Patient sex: M
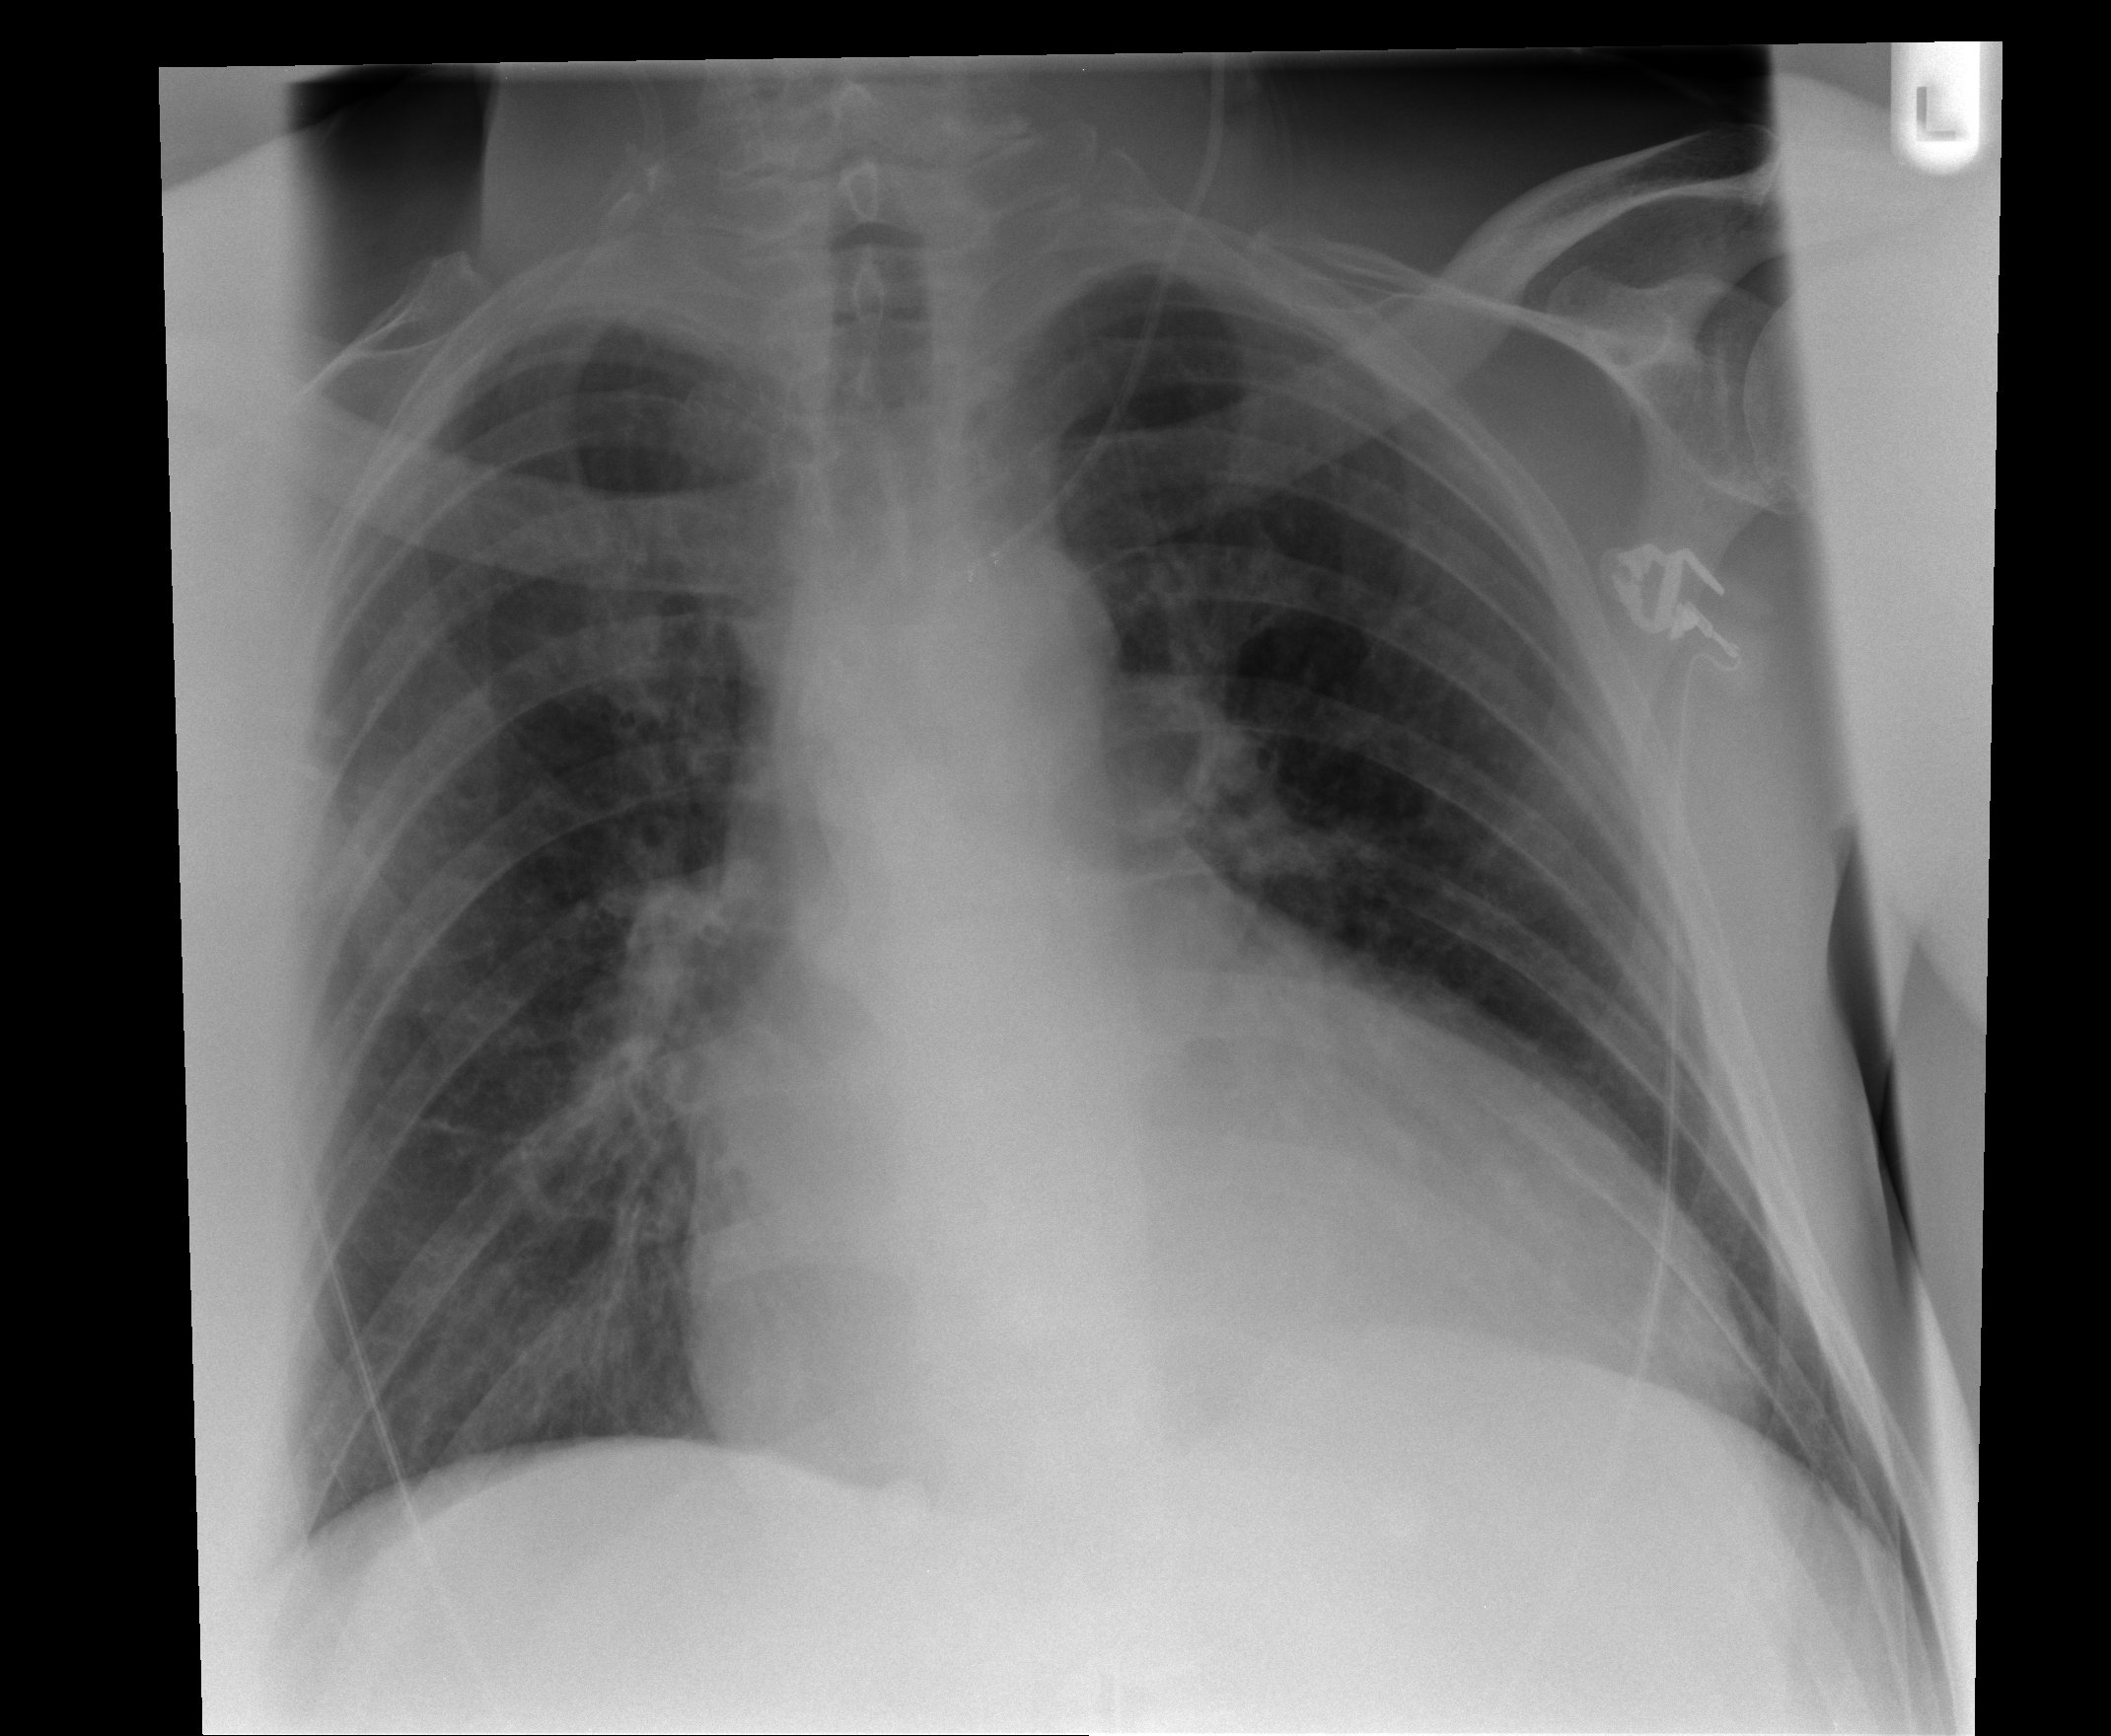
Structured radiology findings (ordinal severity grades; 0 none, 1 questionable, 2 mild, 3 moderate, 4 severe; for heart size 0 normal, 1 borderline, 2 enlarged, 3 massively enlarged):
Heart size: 3
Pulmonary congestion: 2
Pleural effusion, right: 0
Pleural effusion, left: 0
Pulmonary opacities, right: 2
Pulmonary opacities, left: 1
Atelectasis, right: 2
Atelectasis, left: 0